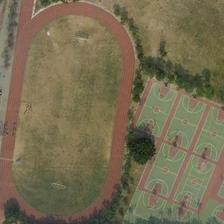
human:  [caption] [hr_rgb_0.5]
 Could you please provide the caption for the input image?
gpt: a playground with basketball fields next to it is semisurrounded by green plants .

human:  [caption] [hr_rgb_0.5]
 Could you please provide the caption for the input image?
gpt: in this area we can see the football field, basketball courts and tennis courts, some people doing physical exercises .

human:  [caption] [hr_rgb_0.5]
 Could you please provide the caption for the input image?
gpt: a playground with several basketball fields are surrounded by some green trees .

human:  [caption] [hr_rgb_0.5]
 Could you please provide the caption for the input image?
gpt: some green trees are around a playground and several basketball fields .

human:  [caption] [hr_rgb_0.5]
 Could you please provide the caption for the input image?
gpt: a playground with basketball fields next to it is semisurrounded by green plants .